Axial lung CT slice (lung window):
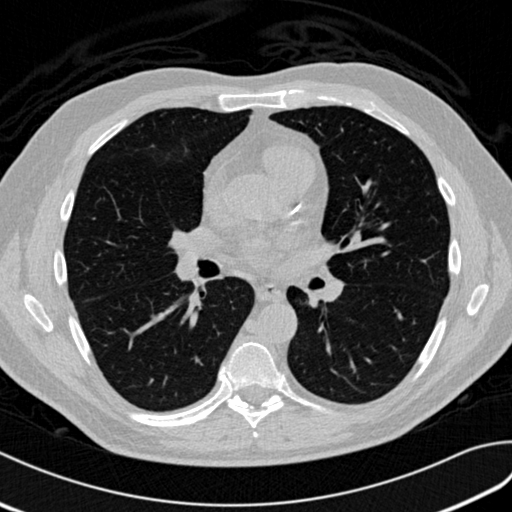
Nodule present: no